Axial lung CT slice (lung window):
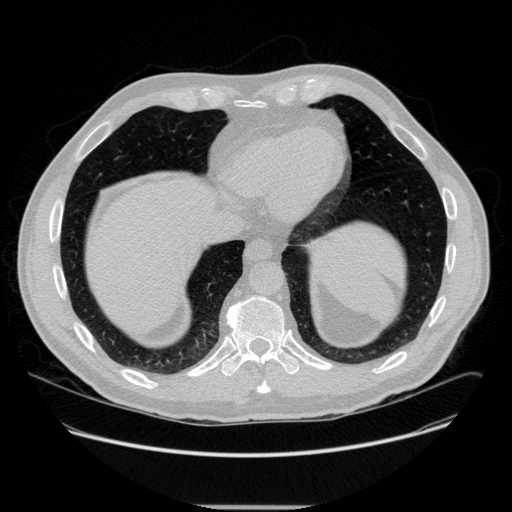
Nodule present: no